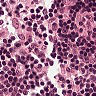
Metastatic tissue present: no